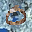
Label: 0